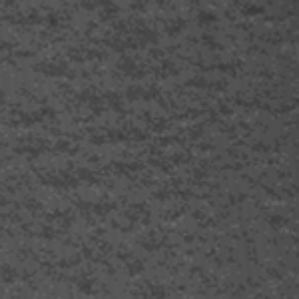
Label: frost